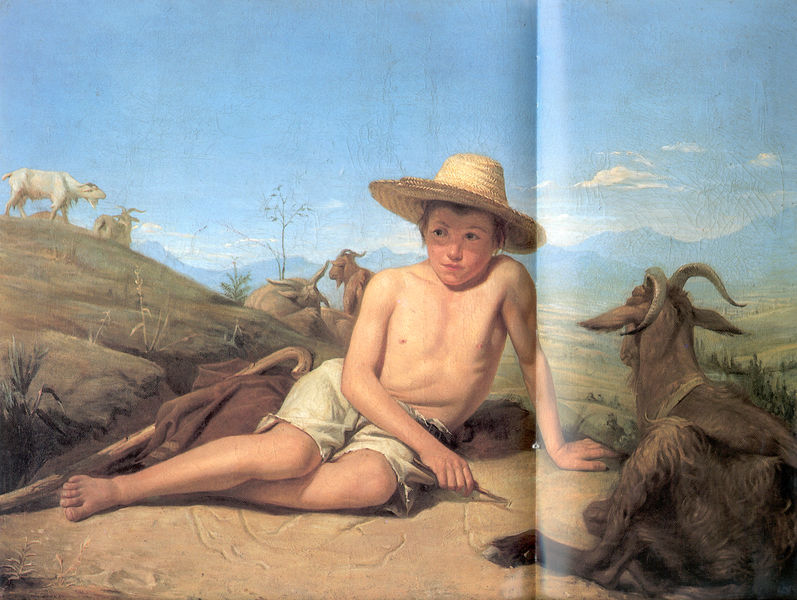
Titel: Der Ziegenhirt
Künstler: Léon Bonnat
Standort: Bayonne
Institution: Musée Bonnat
Schlagwörter: baum, berg, blau, felsen, fuß, gemälde, hand, haut, himmel, nackt, schatten, weiß, wolken, gelb, grün, landschaft, ocker, sand, braun, finger, grau, hut, licht, stroh, gras, tiere, weg, wiese, wolke, beige, malerei, blond, hose, stein, horn, porträt, öl, erde, feld, horizont, hügel, natur, strauch, sonne, boden, kind, pflanzen, ohren, tal, anhöhe, genre, sack, stock, beine, sommer, ruhe, liegen, italien, stab, heiß, berge, gebirge, hitze, wüste, grasen, herde, kuh, alm, rast, spielen, strohhut, halbnackt, junge, oberkörper, sonnenhut, barfuss, knabe, weiden, bub, alpen, malen, blauer himmel, thoma, karg, griechenland, gestrüpp, hörner, arkadien, hirtenstab, wanderstab, bock, böcke, hirte, hüten, schäfer, zeige, ziegenbock, ziege, hirtenjunge, ziegen, gems, gemsen, kid, kirtenjunge, stöckchen, geiß, nachkt, senn, weisse ziege, schwarze ziege, määäh